Question: how can I change the color of a plt.fill_between() in the according navigation toolbar? so basically add one more selection for the fill between curves additional to _line0 (see picture). alternatively, it would also be possible to change the error of fill_between according to the color of the line.
I tried the fill_between with 'facecolor=pl[0].get_color()' but it did not change dynamically with a different color selection in the toolbar.
'''
from PyQt5 import QtWidgets
from matplotlib.backends.backend_qt5agg import FigureCanvasQTAgg as FigureCanvas
from matplotlib.backends.backend_qt5agg import NavigationToolbar2QT as NavigationToolbar
import matplotlib.pyplot as plt
import sys
import pandas as pd
import numpy as np
from scipy import stats
class Example(QtWidgets.QWidget):
def __init__(self):
super().__init__()
self.initUI()
self.draw()
def initUI(self):
self.canvasFigure = plt.figure(1)
self.canvasWidget = FigureCanvas(self.canvasFigure)
self.toolbar = NavigationToolbar(self.canvasWidget, self)
lay = QtWidgets.QVBoxLayout(self)
lay.addWidget(self.canvasWidget)
lay.addWidget(self.toolbar)
self.resize(500, 400)
def draw(self):
### generate random data
df = pd.DataFrame(np.random.randint(0, 100, size=(100, 4)), columns=list('ABCD'))
df_group_error = stats.sem(df, axis=1, nan_policy='omit')
df_group = df.mean(axis=1)
### show in canvas
self.canvasFigure.clear()
fig = plt.figure(1)
pl = plt.plot(df_group)
plt.fill_between(df_group.index.tolist(), df_group - df_group_error, df_group + df_group_error, facecolor='red', alpha=0.2)
self.canvasWidget.draw()
if __name__ == '__main__':
app = QtWidgets.QApplication(sys.argv)
ex = Example()
ex.show()
sys.exit(app.exec_())
'''
where change of fill_between color should be possible

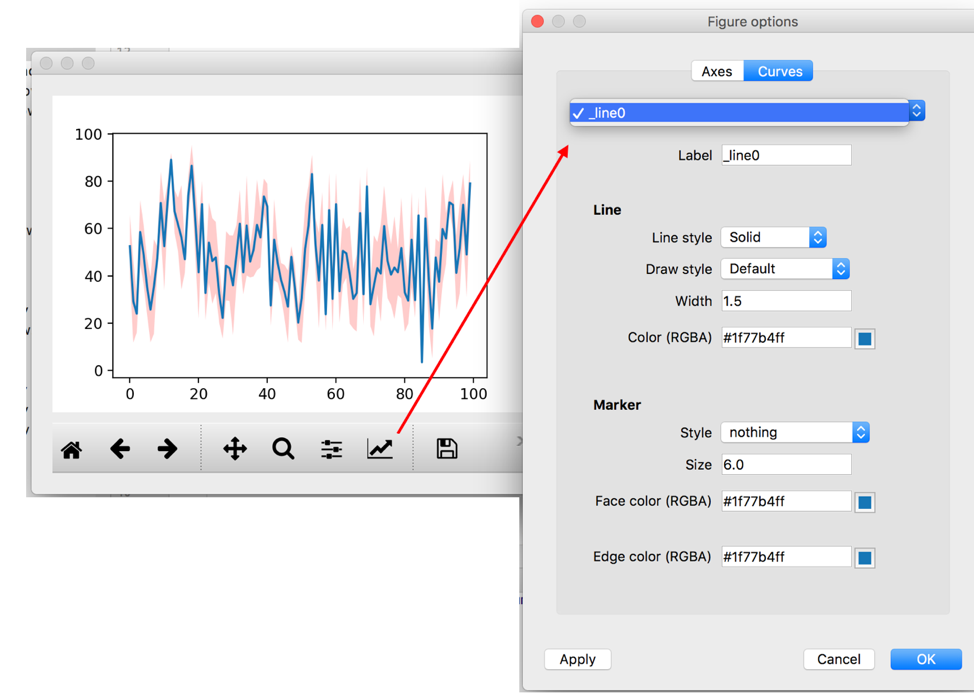
Answer: You can write a callback that, whenever the figure is drawn, matches the color of the fill with the color of the line.
'''
import matplotlib
matplotlib.use("Qt5Agg")
import numpy as np; np.random.seed(42)
from matplotlib.colors import to_hex
import matplotlib.pyplot as plt
x = np.linspace(0,100)
y = np.cumsum(np.random.randn(len(x)))+4
err = np.random.rand(len(x))*0.5 + 1
fig, ax = plt.subplots()
fillb = ax.fill_between(x, y+err, y-err, alpha=0.4, facecolor="red", edgecolor="none")
line, = ax.plot(x,y, color="blue")
def update(evnt=None):
c1 = line.get_color()
c2 = fillb.get_facecolor().ravel()
if to_hex(c1) != to_hex(c2):
fillb.set_facecolor(line.get_color())
fig.canvas.draw_idle()
cid = fig.canvas.mpl_connect("draw_event", update)
update()
plt.show()
'''
<URL>